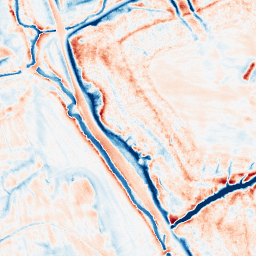
Category: edge_preserving
Decomposition family: anisotropic_diffusion
Decomposition parameters: iterations: 50
kappa: 50
gamma: 0.2
Upsampling method: cubic_catmull_rom
Upsampling parameters: scale: 8
Upsampling scale: 8